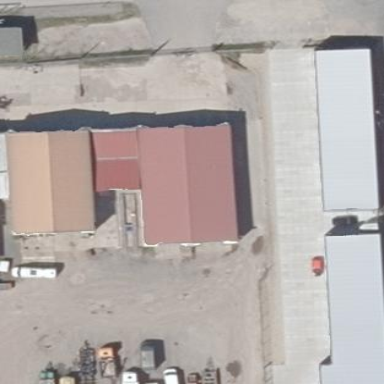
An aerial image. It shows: Building used as car repair shop.